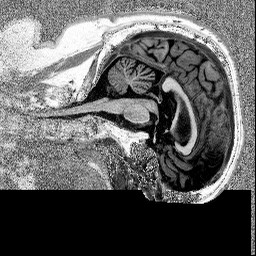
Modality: MP2RAGE
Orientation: sagittal
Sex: male